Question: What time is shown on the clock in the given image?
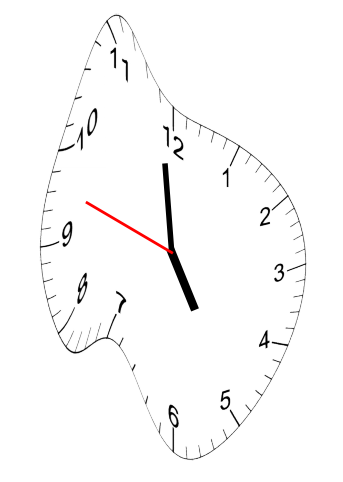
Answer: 04:58:48